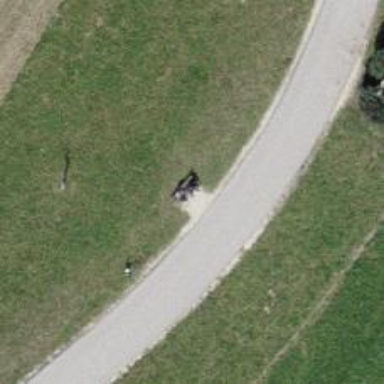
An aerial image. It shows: Bench for seating.